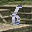
Label: 6